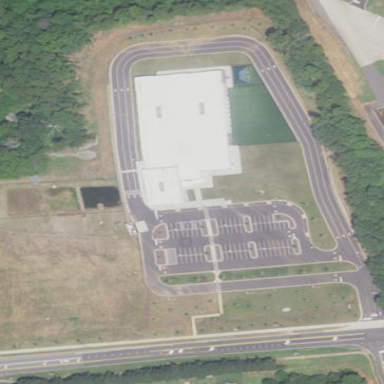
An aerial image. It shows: School building.